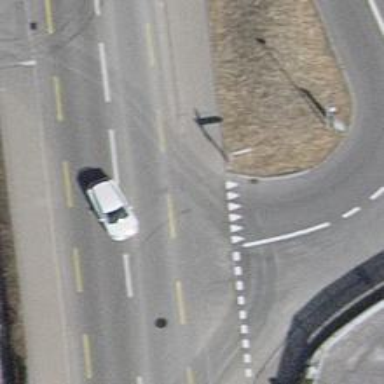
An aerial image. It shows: Road with "give way" sign.